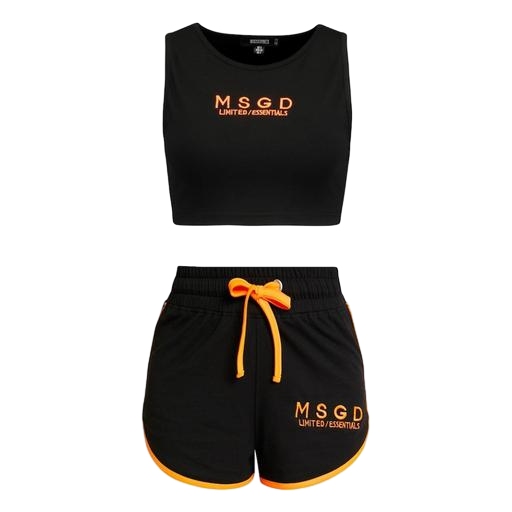
branded tank-top, sleeveless and small logo, black sg script muscle tank, white background